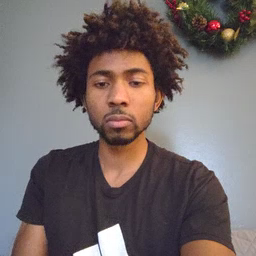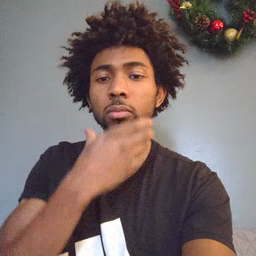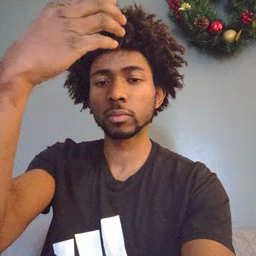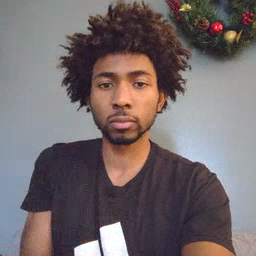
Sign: giraffe